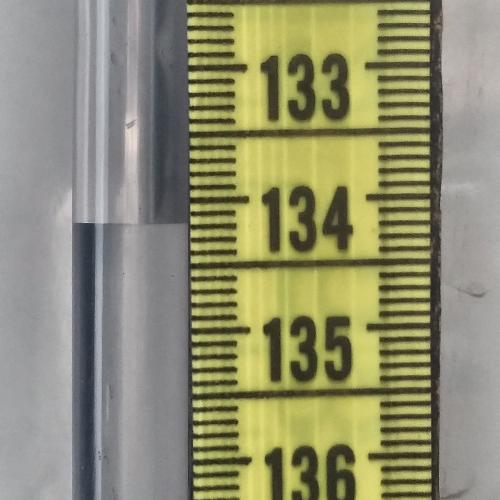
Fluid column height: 134.2 cm